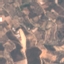
Land use / land cover: PermanentCrop